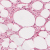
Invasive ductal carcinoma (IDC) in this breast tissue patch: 0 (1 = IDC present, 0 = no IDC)